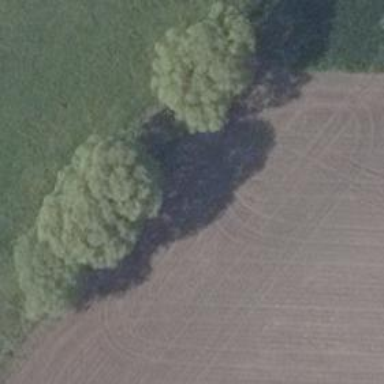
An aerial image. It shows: Row of deciduous broadleaved trees.